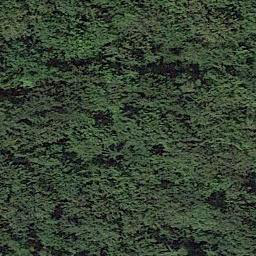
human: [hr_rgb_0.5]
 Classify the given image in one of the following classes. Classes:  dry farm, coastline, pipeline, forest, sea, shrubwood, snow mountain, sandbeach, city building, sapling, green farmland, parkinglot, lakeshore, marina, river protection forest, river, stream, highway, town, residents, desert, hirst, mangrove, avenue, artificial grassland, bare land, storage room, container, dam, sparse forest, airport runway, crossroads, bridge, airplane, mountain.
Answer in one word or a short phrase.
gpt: forest